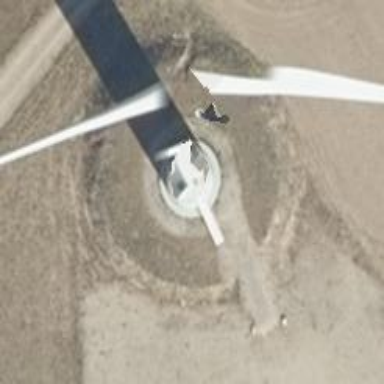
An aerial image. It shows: Wind power generator with horizontal axis wind turbine manufactured by Vestas.